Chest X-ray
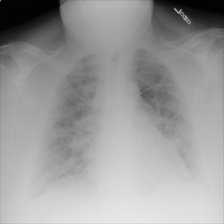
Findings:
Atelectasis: negative
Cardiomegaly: negative
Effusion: negative
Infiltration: negative
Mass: negative
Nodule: negative
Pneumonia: negative
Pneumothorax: negative
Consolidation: negative
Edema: negative
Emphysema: negative
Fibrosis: negative
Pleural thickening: negative
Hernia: negative